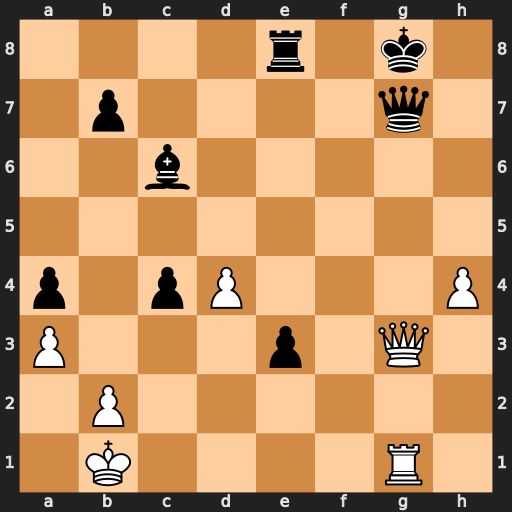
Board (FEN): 4r1k1/1p4q1/2b5/8/p1pP3P/P3p1Q1/1P6/1K4R1
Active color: w
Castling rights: -
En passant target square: -
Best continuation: Qxg7#